Field crop: tomato
Growth stage: 1
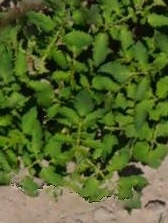
Species: tomato